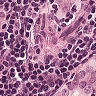
Metastatic tissue present: yes